Current action and preconditions to check: path_clear

Your task: For each precondition in the list above, predict whether it will hold at this action.

Consider the current scene as observed from the mobile robot's camera, and analyze the predicted future states of all dynamic agents (e.g., people, animals, vehicles, or any moving entities) within the NEXT SECOND.

IMPORTANT: Only answer "very likely" if you are absolutely certain—based on strong, clear evidence—that a dynamic agent will violate the precondition in the predicted future state. Do NOT answer "very likely" for unlikely, ambiguous, or low-probability risks.

Ask yourself for each precondition: Is there a high probability, with clear and convincing evidence, that the predicted future states of any dynamic agent will interfere with the predicted future state of the currently executing action within the NEXT SECOND, causing that precondition to fail?

Assess the risk level based on these predictions. Use "likely" or "very likely" if motions create a clear risk of interference.

Use "neutral" or "improbable" if agents are nearby but their predicted paths are clearly diverging or non-conflicting.

Failure Risk Categories: "very improbable", "improbable", "neutral", "likely", "very likely"

Answer Format: Output ONLY the probability_of_failure value from these categories: "very improbable", "improbable", "neutral", "likely", "very likely"

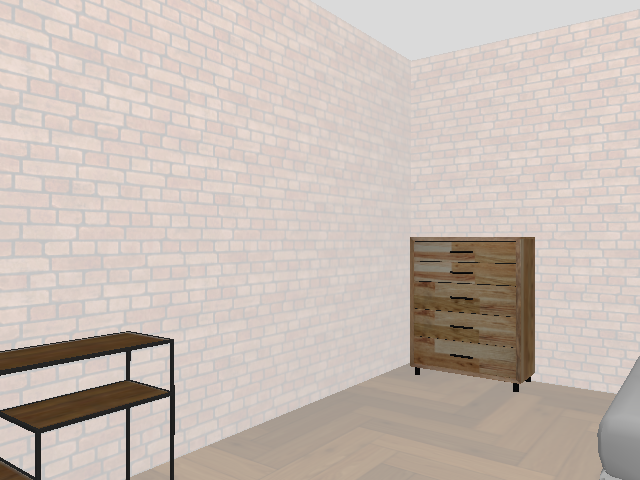

Answer: very improbable